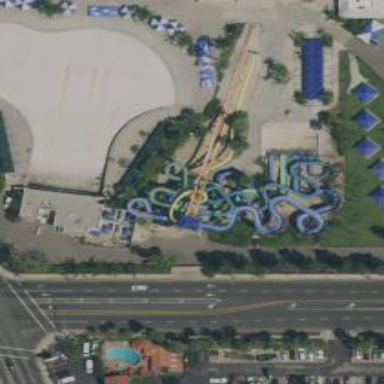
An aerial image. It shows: Water slide attraction.